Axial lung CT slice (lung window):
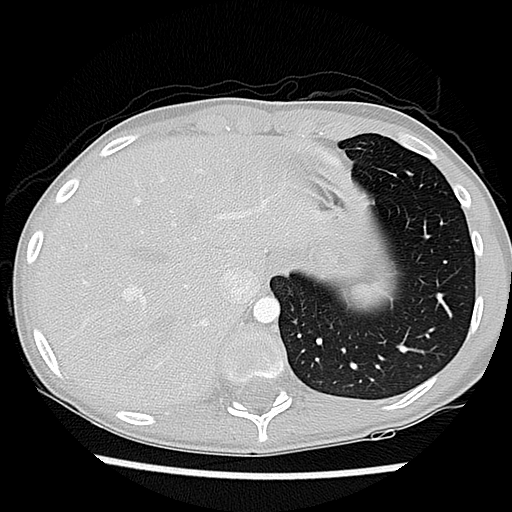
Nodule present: no